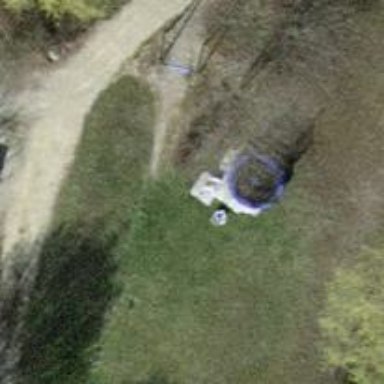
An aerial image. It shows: Playground featuring trampoline.